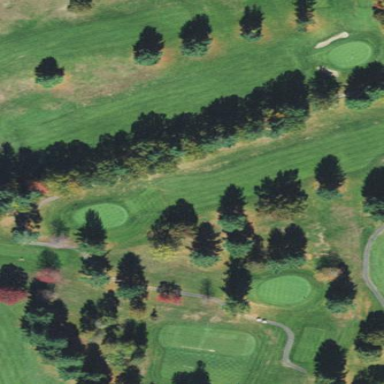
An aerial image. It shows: Golf fairway surrounded by grass.